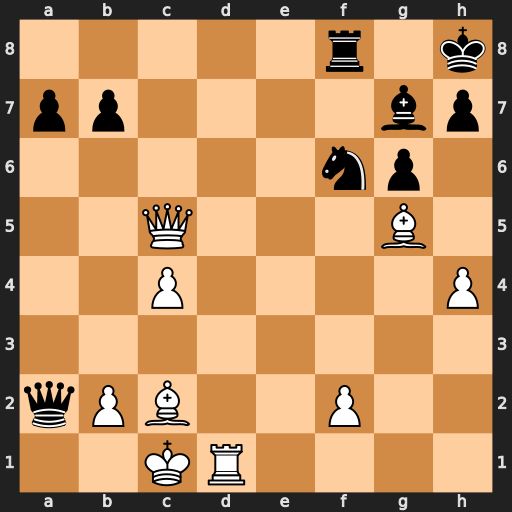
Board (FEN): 5r1k/pp4bp/5np1/2Q3B1/2P4P/8/qPB2P2/2KR4
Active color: w
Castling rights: -
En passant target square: -
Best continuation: Bxf6 Rxf6 Rd8+